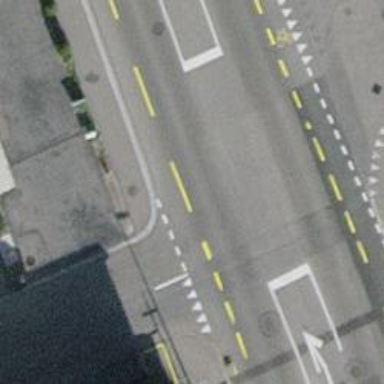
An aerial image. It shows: Primary highway with asphalt surface and designated lane for cyclists.